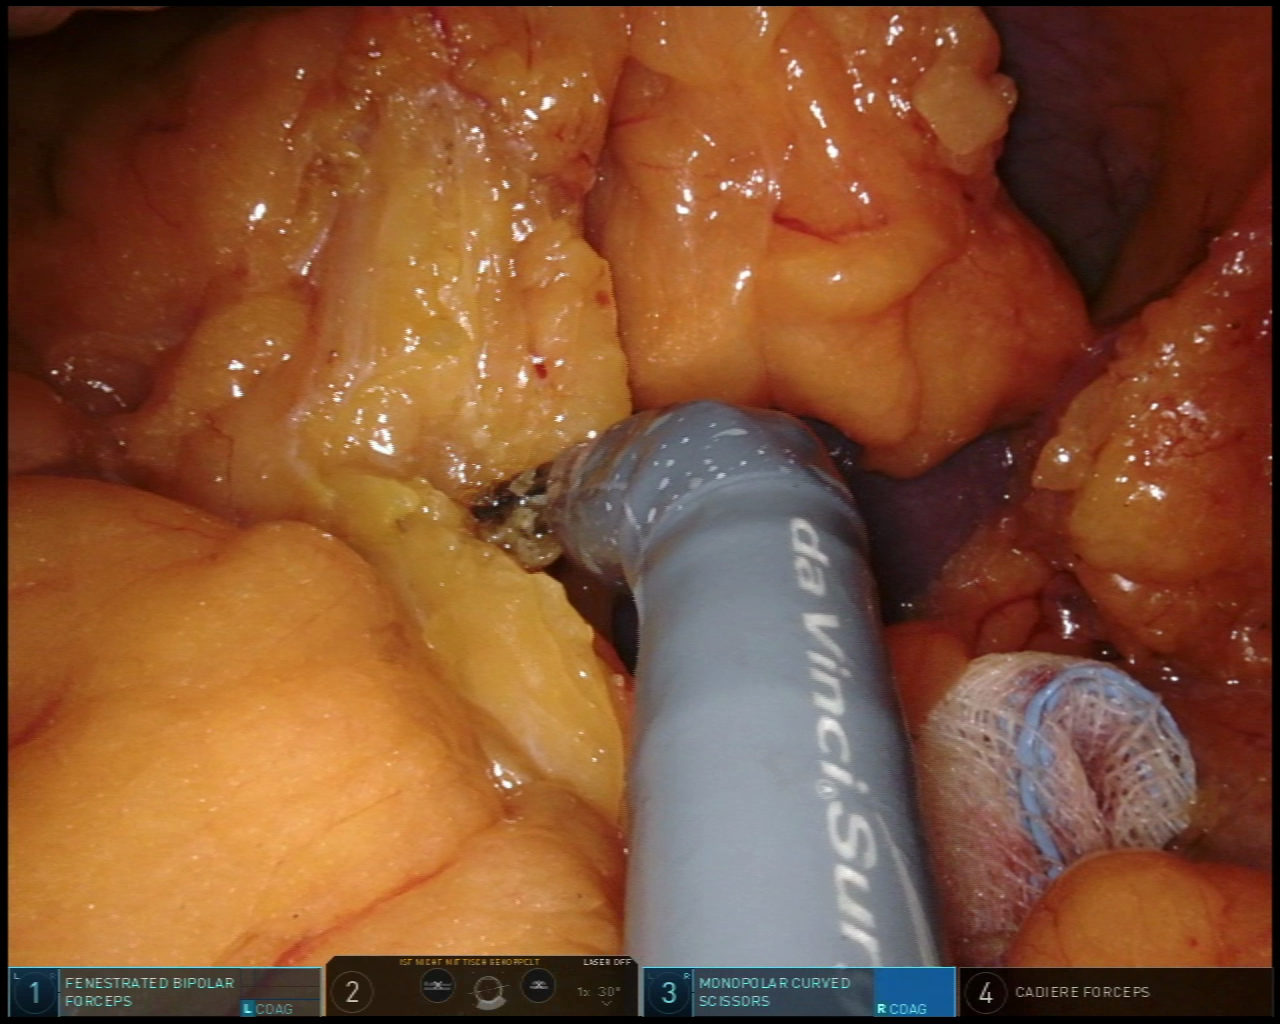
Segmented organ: abdominal_wall
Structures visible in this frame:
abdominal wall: yes
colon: no
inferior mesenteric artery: no
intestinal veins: no
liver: no
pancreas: no
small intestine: no
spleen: yes
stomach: no
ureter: no
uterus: no
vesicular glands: no